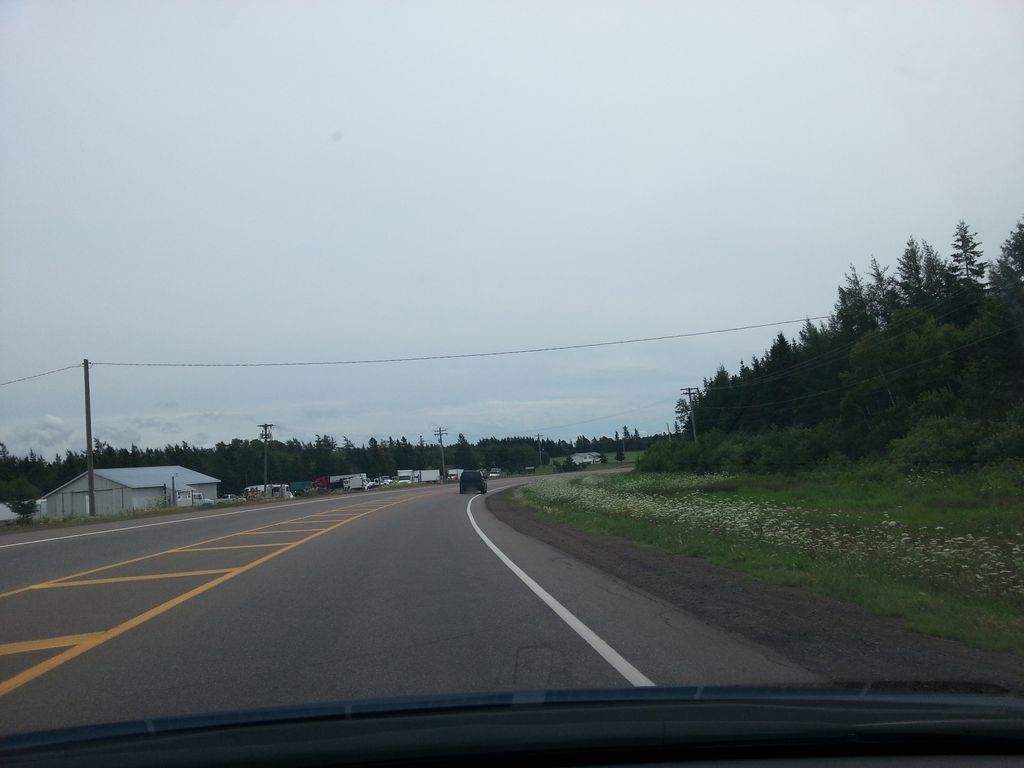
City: charlottetown